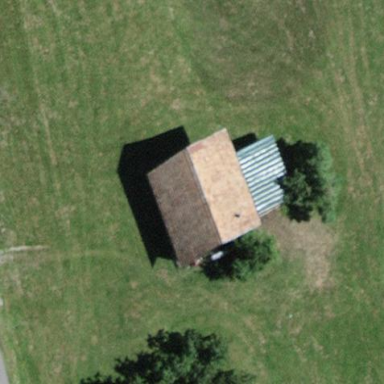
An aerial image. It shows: Rural barn.